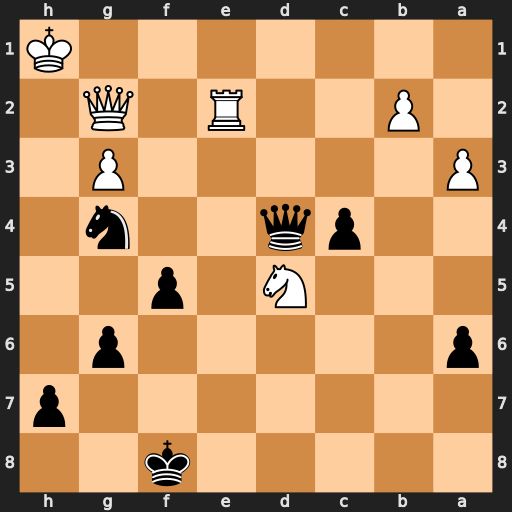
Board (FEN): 5k2/7p/p5p1/3N1p2/2pq2n1/P5P1/1P2R1Q1/7K
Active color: b
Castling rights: -
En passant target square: -
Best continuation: Qd1+ Re1 Qxe1+